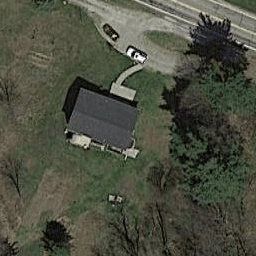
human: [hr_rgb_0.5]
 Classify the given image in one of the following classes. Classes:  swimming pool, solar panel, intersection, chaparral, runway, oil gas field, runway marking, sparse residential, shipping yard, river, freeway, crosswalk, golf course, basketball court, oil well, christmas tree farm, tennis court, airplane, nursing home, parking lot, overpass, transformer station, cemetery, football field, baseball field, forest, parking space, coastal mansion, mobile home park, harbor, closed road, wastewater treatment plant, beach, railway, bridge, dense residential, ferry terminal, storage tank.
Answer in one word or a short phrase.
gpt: sparse residential